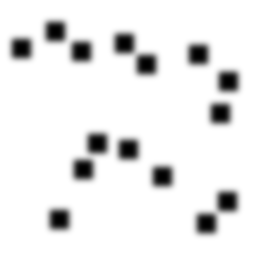
Squares: 15
Triangles: 0
Stars: 0
Total shapes: 15